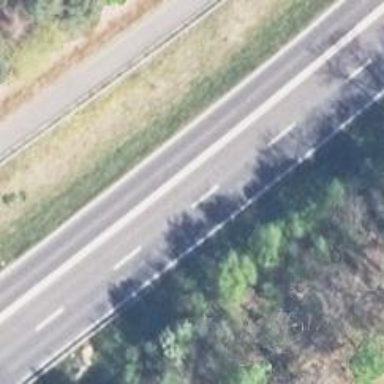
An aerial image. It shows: Primary road with asphalt surface.